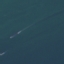
Land use / land cover class: SeaLake